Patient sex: M
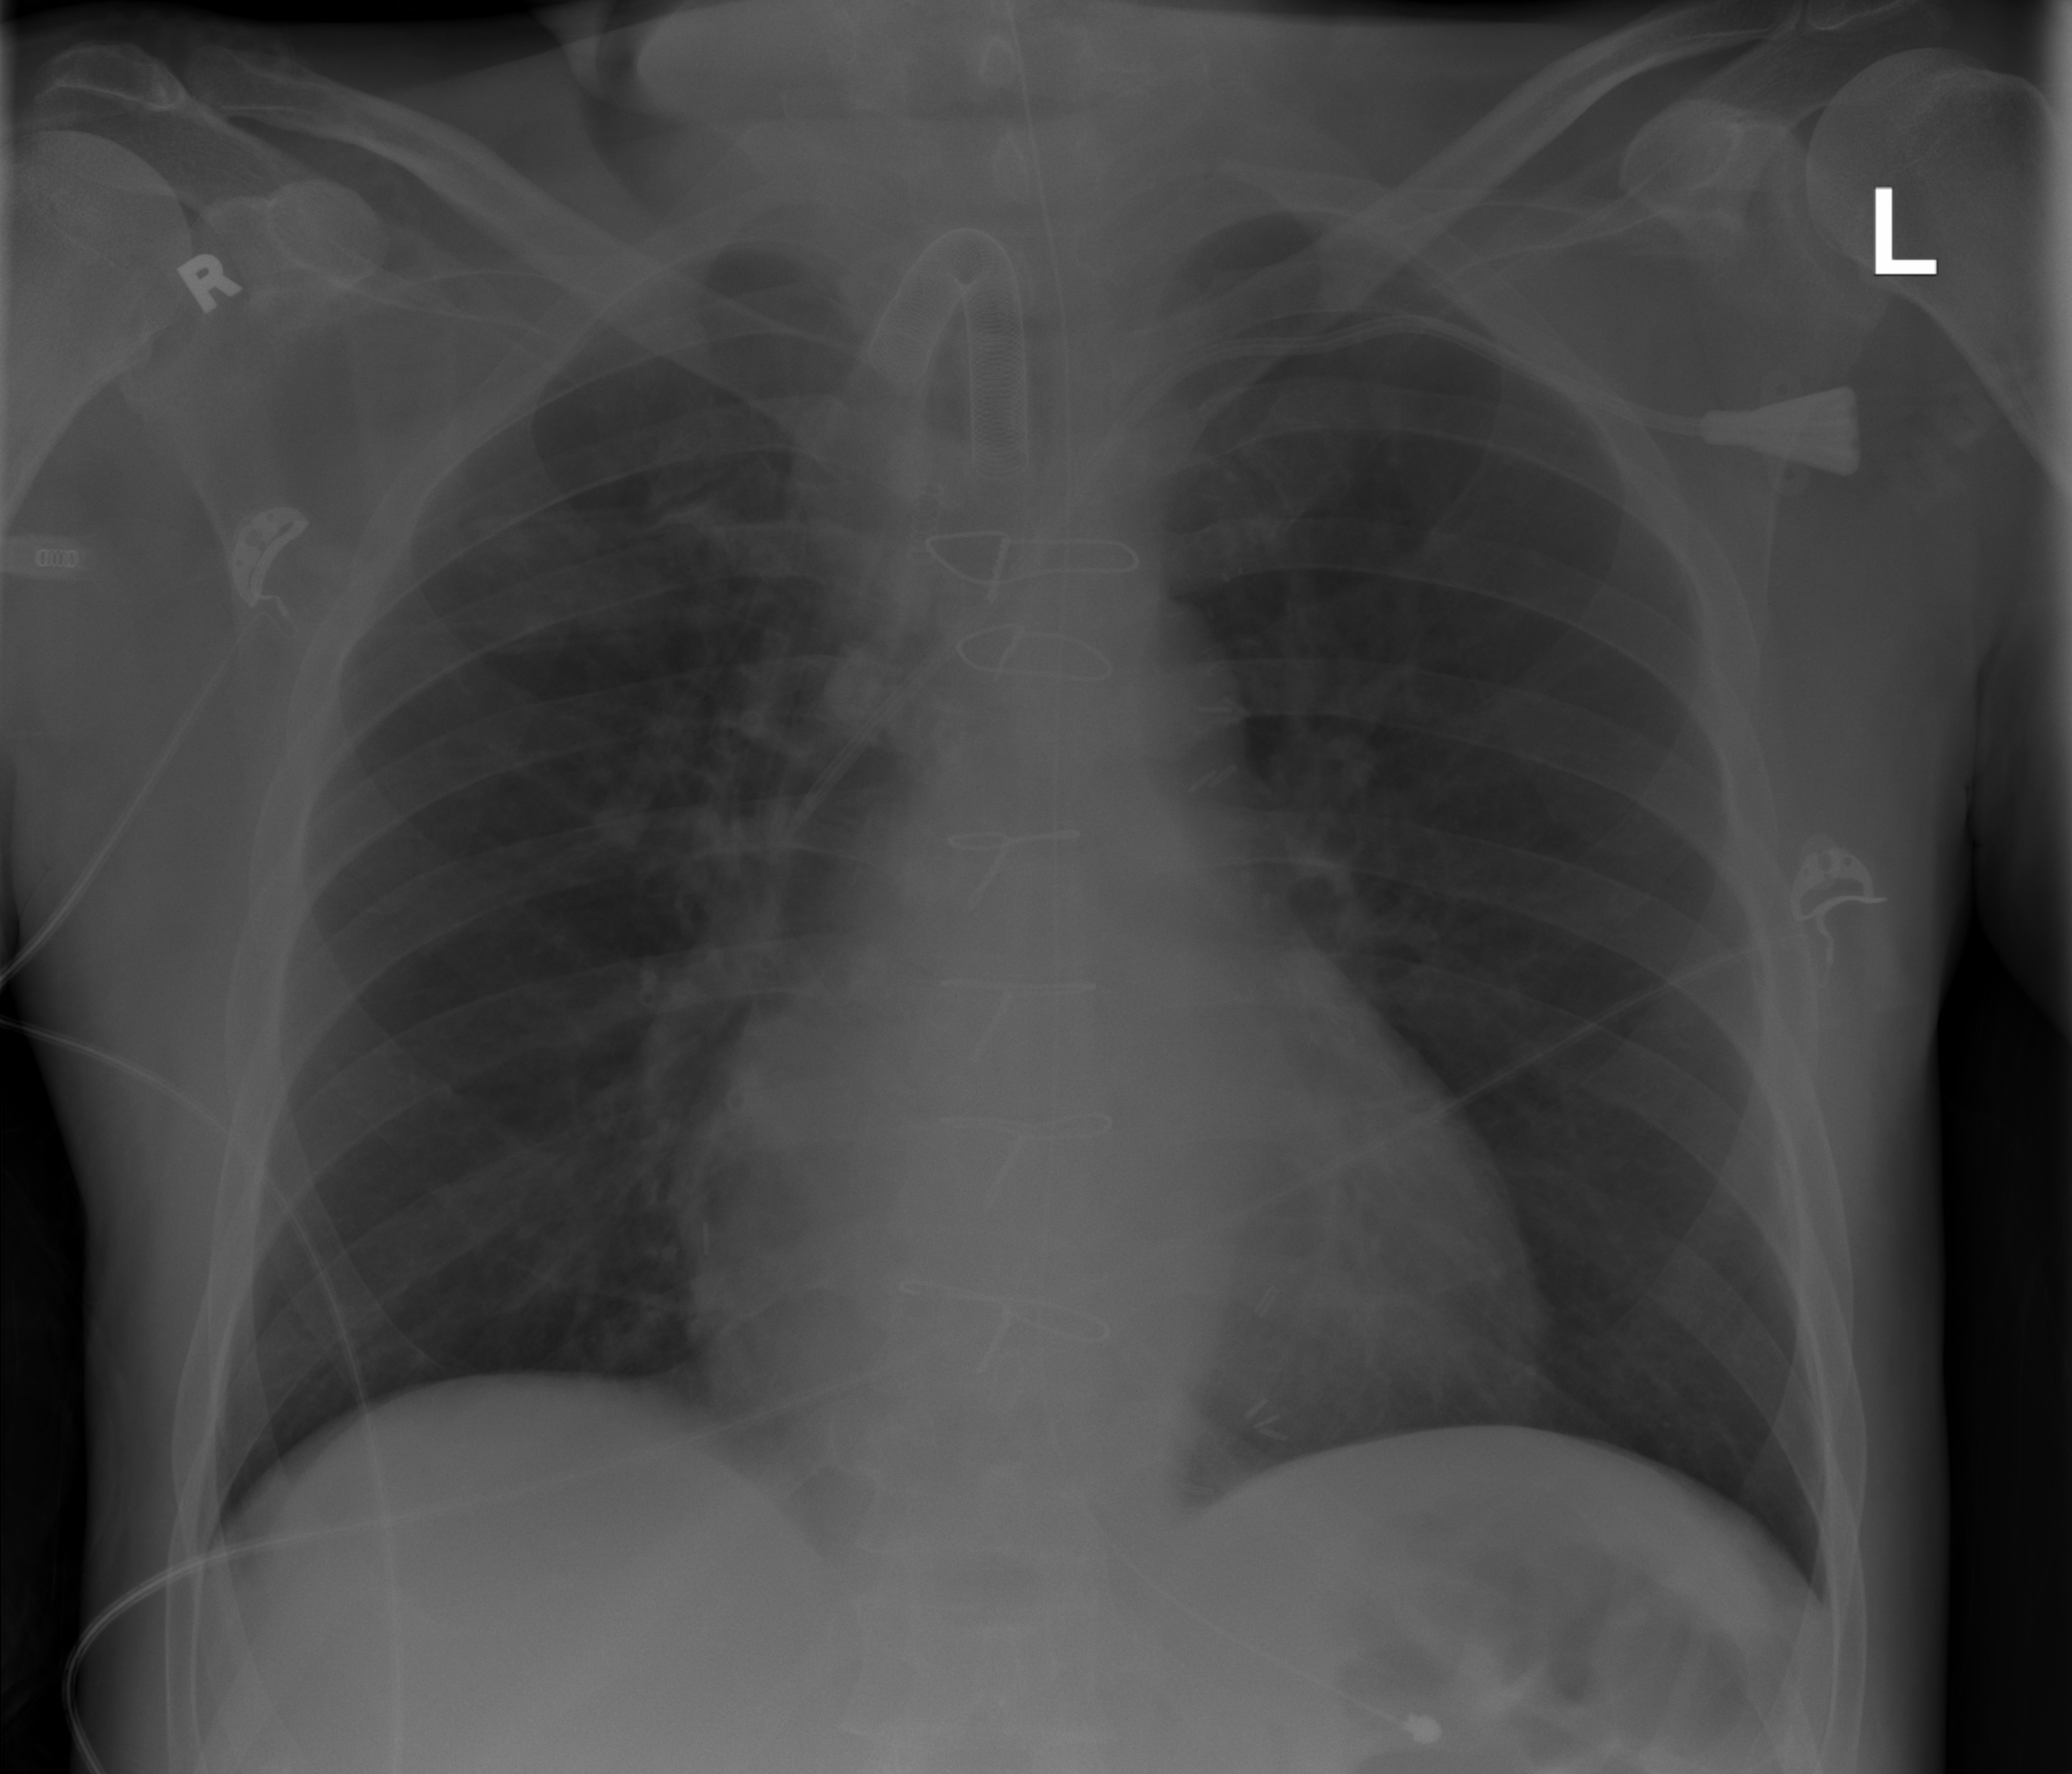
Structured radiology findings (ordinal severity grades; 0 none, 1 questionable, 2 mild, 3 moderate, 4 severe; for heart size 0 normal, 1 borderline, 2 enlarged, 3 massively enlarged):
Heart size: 2
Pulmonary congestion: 0
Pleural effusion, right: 0
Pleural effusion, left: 0
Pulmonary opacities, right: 0
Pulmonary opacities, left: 0
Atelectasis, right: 1
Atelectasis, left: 1